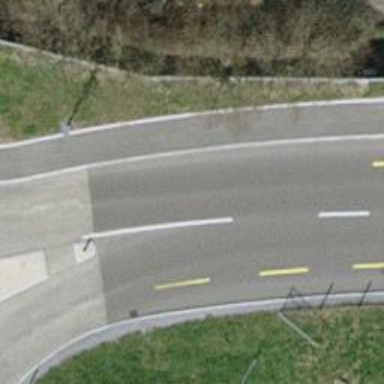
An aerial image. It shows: Secondary road with asphalt surface. There is dedicated cycle lane on the left side.